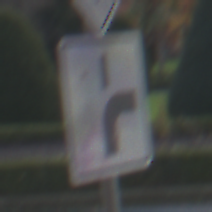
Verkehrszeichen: VerlaufVorfahrtsstrasse8
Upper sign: Vorfahrtsstrasse
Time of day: MorningAfternoon
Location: Roofed (Urban)
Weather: PartlyCloudy
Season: NotSpecified
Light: Natural